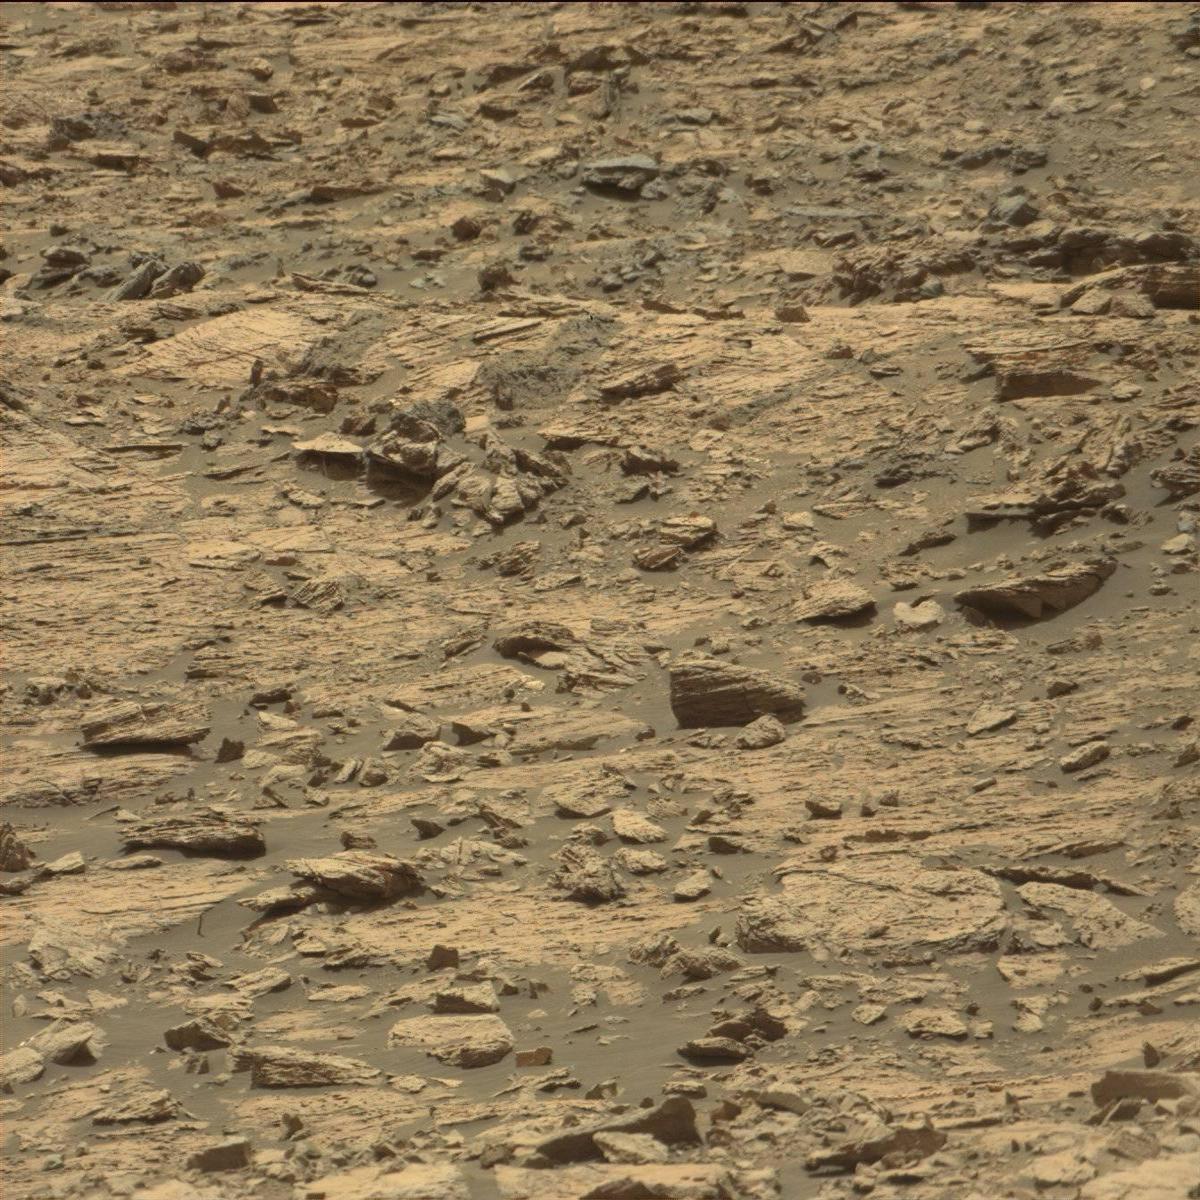
Terrain classes present: Bedrock, Sand / Soil